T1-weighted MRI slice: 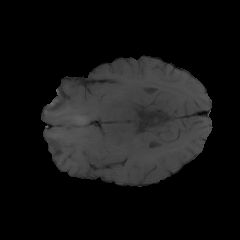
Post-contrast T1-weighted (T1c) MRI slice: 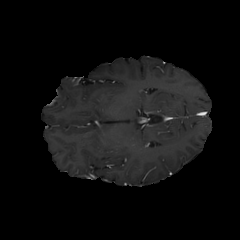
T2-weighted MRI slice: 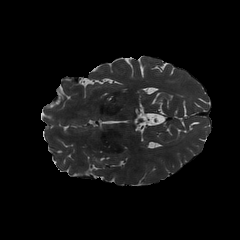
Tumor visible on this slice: yes